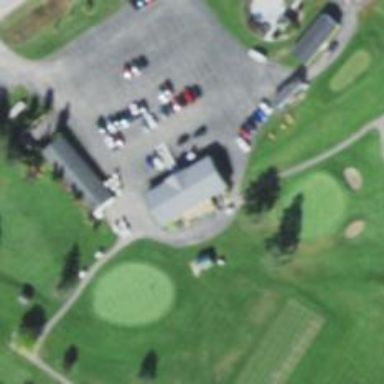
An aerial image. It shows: Clubhouse for golf.